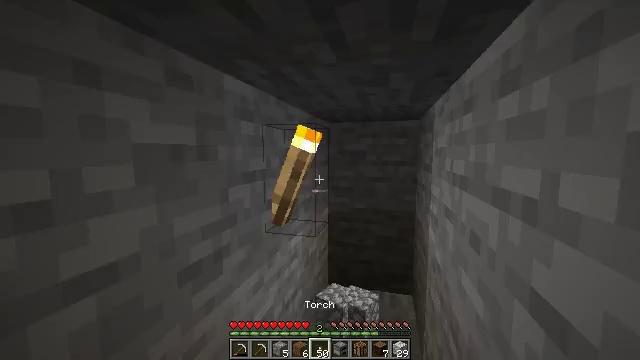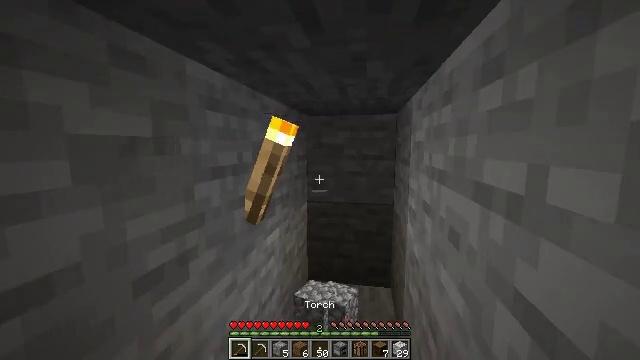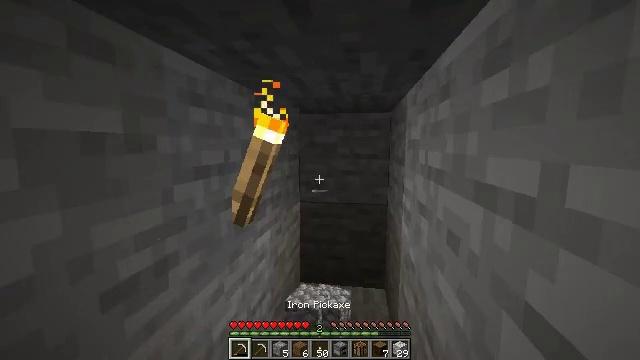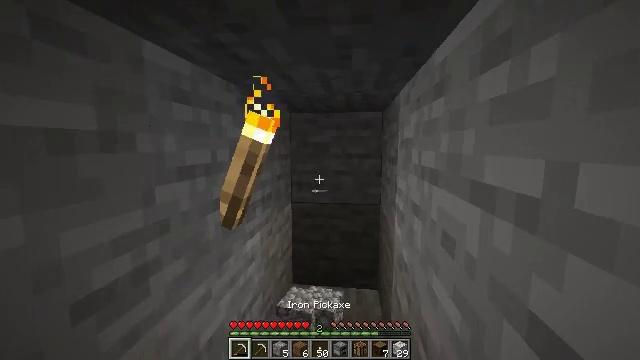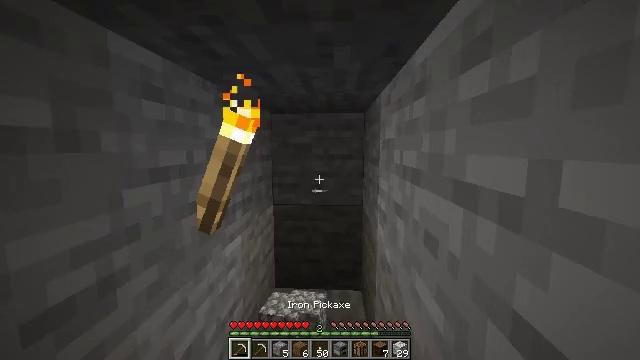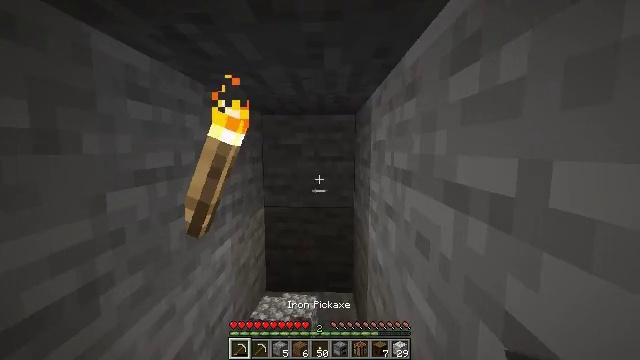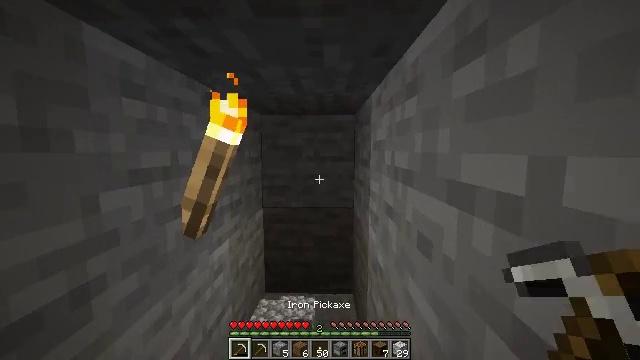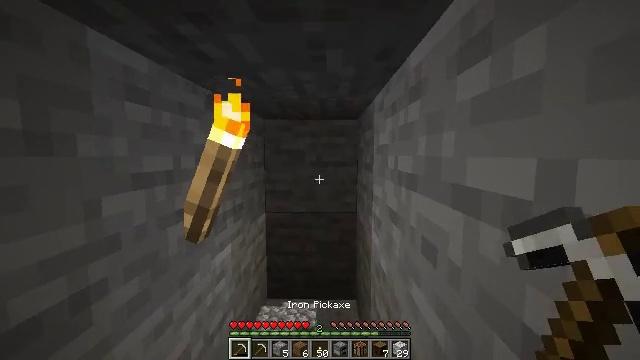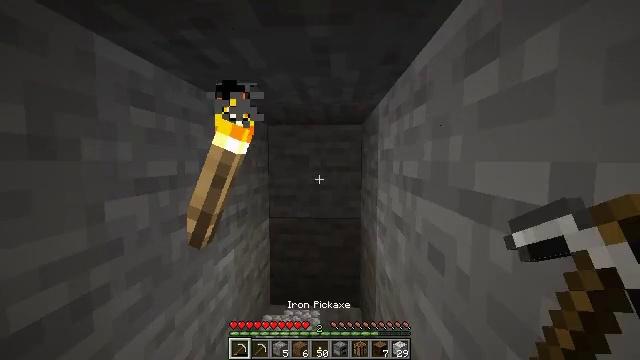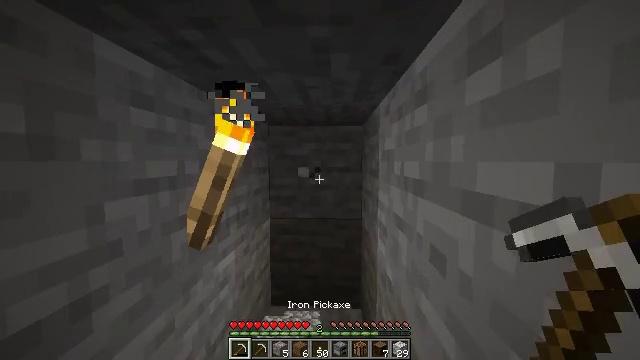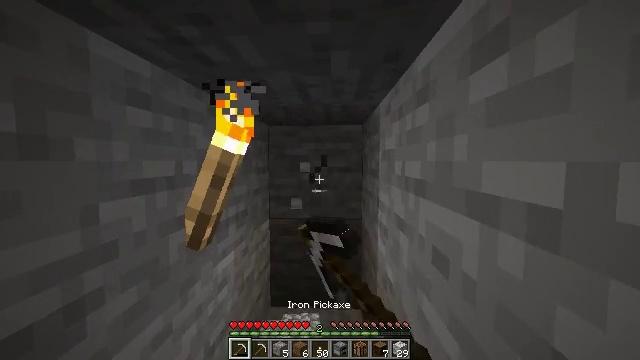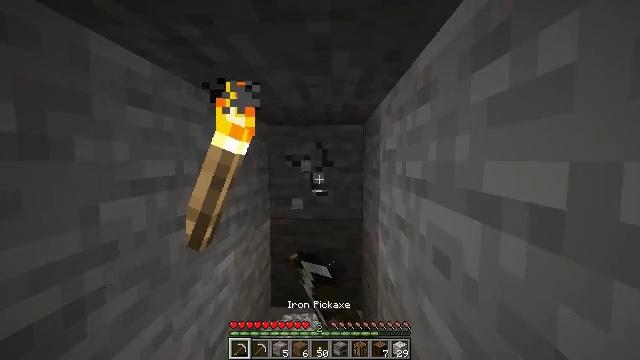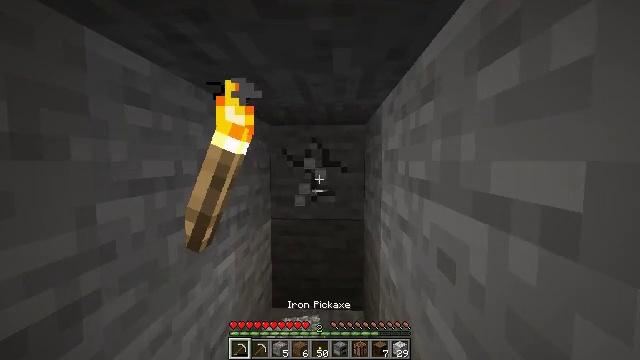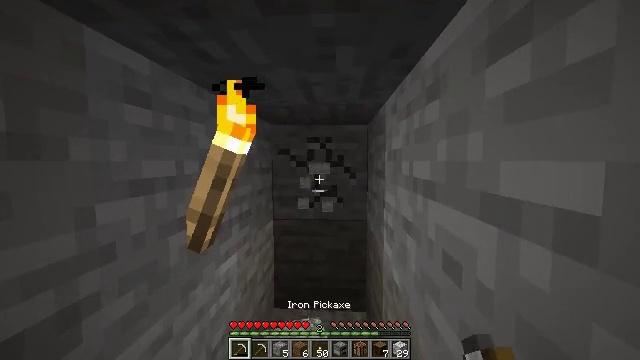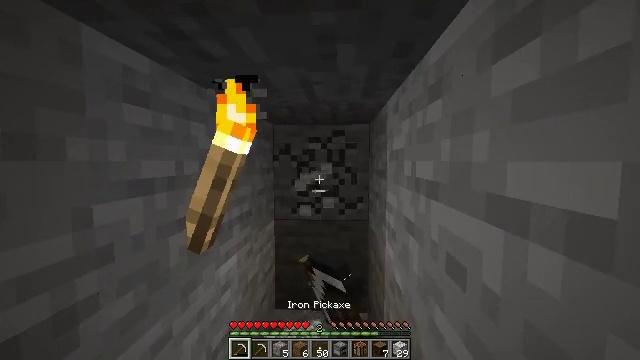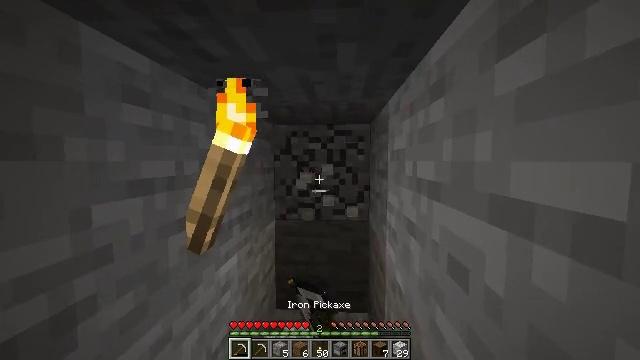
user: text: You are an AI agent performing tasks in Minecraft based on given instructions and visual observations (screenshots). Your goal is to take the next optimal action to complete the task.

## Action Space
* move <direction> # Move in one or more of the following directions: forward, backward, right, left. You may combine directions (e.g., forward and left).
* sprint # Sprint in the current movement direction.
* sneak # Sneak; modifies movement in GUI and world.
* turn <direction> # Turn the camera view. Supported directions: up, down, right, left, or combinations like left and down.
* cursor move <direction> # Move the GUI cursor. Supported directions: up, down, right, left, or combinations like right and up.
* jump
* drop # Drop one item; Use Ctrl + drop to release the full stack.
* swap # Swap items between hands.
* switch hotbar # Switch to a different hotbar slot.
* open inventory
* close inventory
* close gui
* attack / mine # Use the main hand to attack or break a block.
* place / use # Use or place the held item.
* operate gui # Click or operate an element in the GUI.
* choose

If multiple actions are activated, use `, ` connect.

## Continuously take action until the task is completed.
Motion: motion action
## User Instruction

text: Collect stone from the mine.
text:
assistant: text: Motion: move right, turn right and down, switch to hotbar 1
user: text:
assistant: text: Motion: move right, turn right, switch to hotbar 1
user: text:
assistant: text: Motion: move right, turn right, switch to hotbar 1
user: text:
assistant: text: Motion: move right, turn right, switch to hotbar 1
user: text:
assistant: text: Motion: move right, turn right, switch to hotbar 1
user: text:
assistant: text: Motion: move right
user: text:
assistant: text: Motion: move right, turn up
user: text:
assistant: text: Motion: move right, turn up
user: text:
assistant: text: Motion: move right, attack / mine
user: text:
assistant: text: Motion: move right, attack / mine
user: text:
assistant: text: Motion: move right, attack / mine
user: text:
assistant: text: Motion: move right, attack / mine
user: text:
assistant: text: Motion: move right, attack / mine
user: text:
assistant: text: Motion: move right, attack / mine
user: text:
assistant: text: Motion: move right, attack / mine
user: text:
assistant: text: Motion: move right, attack / mine
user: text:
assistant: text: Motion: move right, attack / mine
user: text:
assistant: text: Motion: move right, attack / mine
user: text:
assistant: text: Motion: move right, attack / mine
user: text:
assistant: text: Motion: move right, attack / mine
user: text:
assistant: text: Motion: move right, attack / mine
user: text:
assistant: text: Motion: move right, attack / mine
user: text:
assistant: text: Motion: move right, attack / mine
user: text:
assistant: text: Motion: move right, attack / mine
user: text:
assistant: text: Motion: move right, attack / mine
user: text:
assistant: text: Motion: move right, attack / mine
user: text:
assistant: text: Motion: move right, attack / mine
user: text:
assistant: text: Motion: move right, turn down, attack / mine
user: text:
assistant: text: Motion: move right, attack / mine
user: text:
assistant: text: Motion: move right, attack / mine